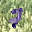
Label: 7